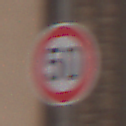
Verkehrszeichen: Geschwindigkeit50
Umgebung: Outdoor, Urban
Tageszeit: Midday
Wetter: PartlyCloudy
Licht: Natural
Jahreszeit: NotSpecified
Kontrast: MediumContrast